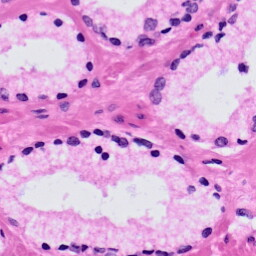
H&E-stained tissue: Prostate